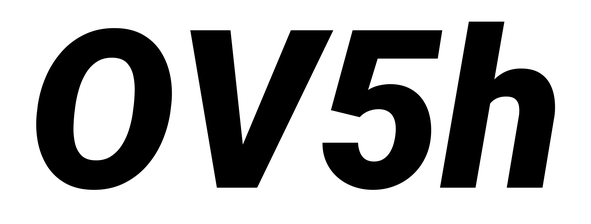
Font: Roboto-Italic_Black_Italic